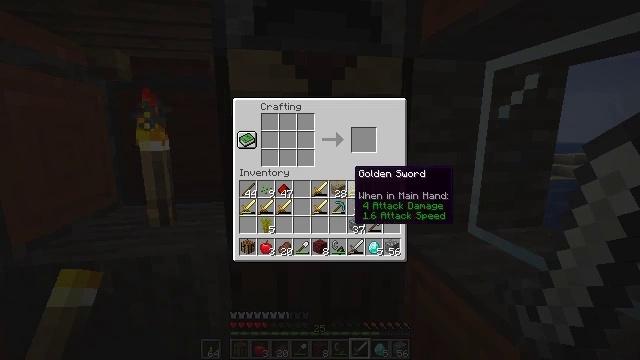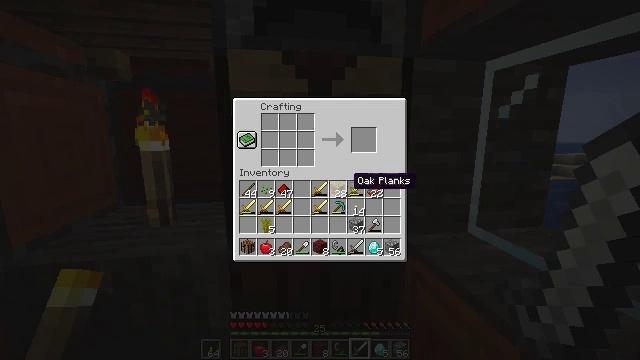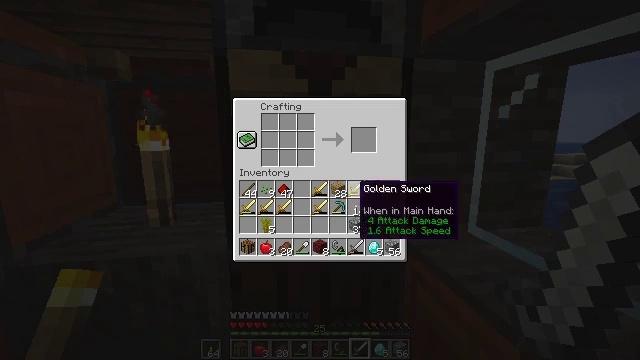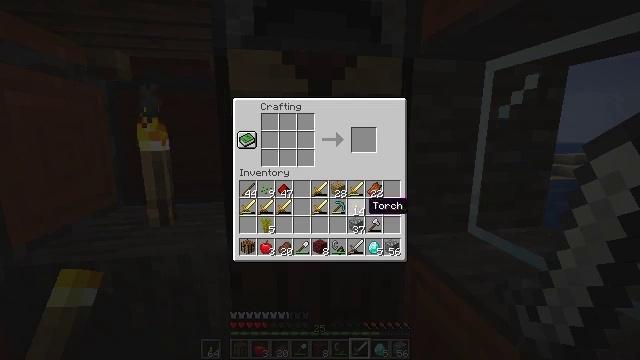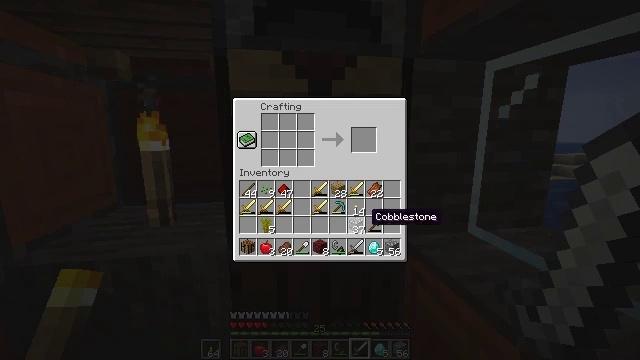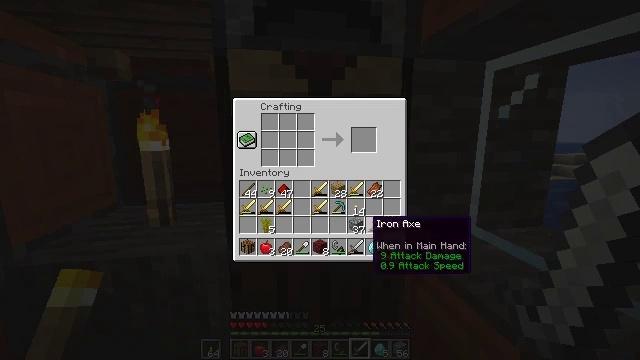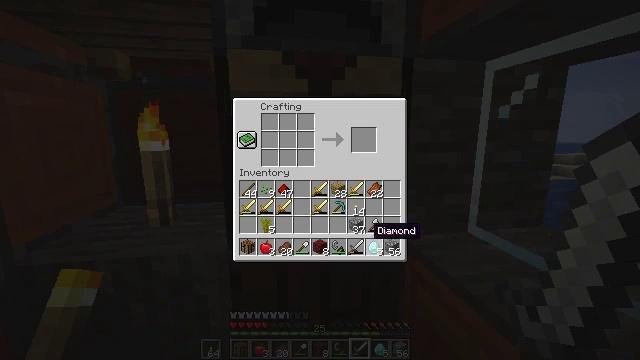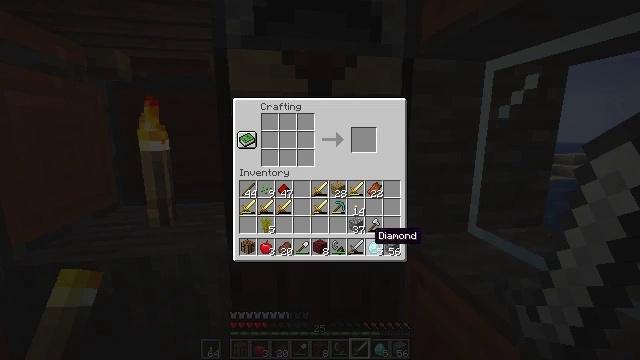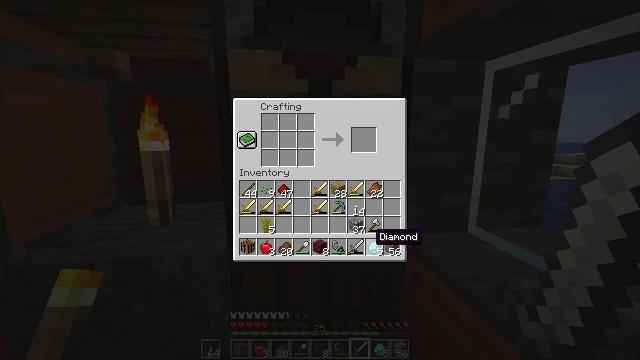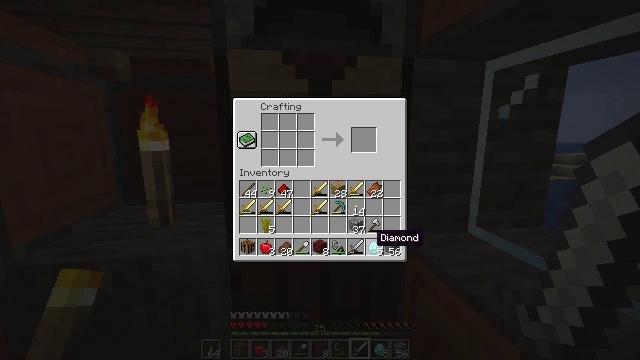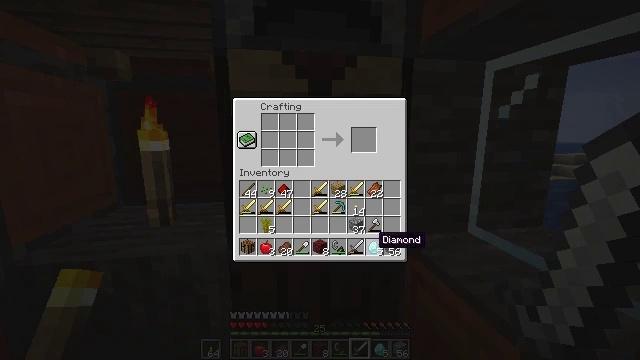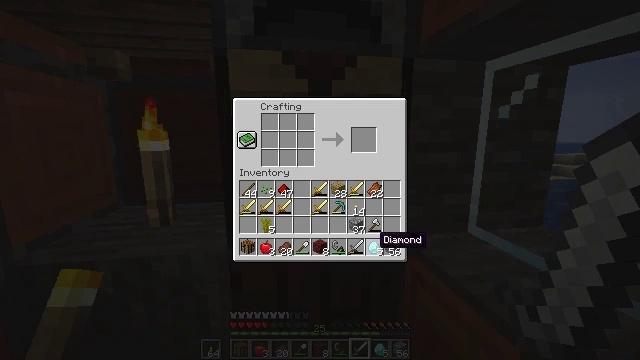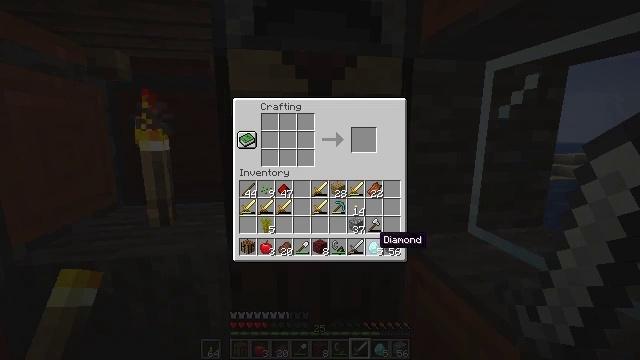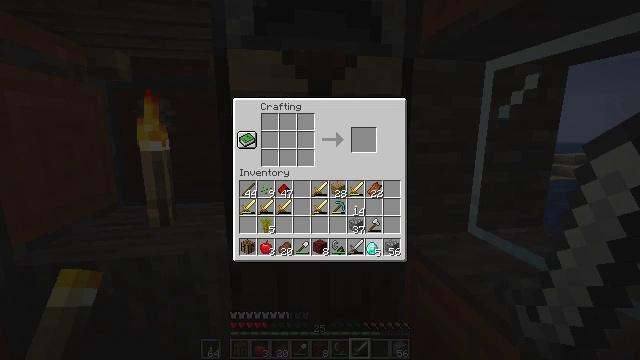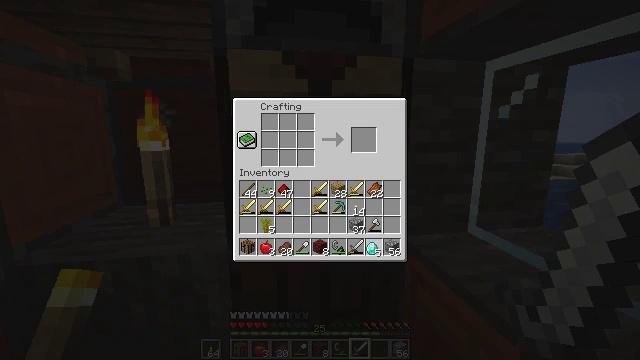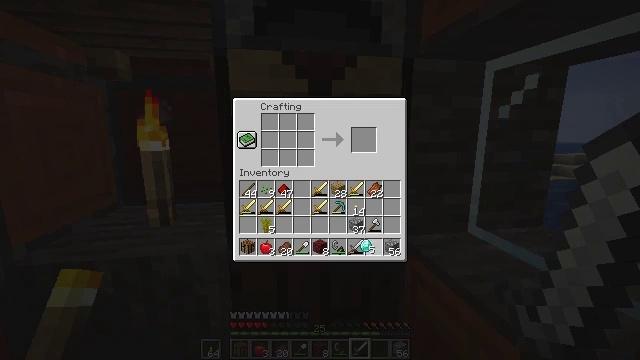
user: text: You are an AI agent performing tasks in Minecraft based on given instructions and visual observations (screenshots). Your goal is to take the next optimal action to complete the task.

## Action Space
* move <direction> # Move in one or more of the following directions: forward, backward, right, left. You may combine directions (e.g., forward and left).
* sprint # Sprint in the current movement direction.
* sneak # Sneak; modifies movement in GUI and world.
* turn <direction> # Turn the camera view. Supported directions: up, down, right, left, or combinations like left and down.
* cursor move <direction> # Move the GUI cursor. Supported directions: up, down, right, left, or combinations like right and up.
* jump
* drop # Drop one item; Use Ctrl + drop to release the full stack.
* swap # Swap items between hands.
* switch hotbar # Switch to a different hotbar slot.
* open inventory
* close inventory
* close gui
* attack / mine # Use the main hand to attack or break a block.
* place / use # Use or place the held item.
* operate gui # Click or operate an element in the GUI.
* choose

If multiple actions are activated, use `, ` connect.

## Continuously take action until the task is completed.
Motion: motion action
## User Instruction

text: Use a crafting table to craft a diamond sword.
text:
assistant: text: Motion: cursor move down
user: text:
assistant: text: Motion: cursor move down
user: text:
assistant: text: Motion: cursor move right and down
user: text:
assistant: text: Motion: cursor move down
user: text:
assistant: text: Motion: cursor move down
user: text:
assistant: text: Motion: cursor move down
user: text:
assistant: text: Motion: no_op
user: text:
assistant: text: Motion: no_op
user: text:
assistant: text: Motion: no_op
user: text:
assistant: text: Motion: no_op
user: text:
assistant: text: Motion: no_op
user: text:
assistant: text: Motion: no_op
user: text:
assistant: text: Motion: operate gui
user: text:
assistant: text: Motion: operate gui
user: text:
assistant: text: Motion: no_op
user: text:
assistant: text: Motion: cursor move left and up
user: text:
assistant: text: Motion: cursor move left and up
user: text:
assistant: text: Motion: cursor move left and up
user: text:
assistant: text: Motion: cursor move left and up
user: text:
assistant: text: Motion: cursor move left and up
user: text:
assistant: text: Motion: no_op
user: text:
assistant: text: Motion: no_op
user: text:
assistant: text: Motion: no_op
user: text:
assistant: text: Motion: no_op
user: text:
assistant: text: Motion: no_op
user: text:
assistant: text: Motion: no_op
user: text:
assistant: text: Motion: no_op
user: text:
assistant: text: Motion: no_op
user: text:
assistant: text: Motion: no_op
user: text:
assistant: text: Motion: cursor move up